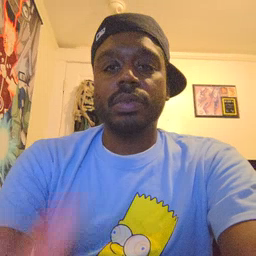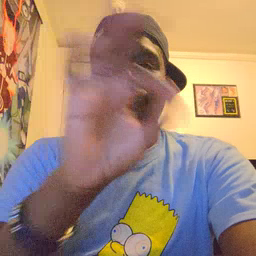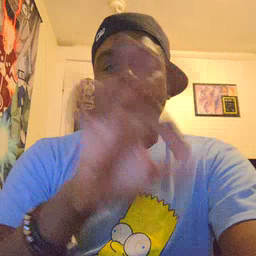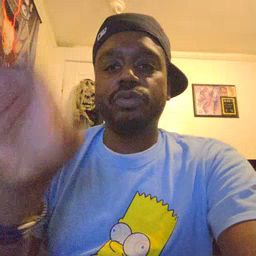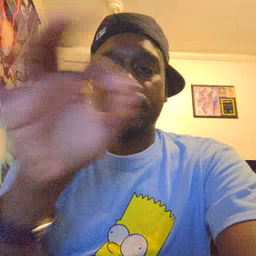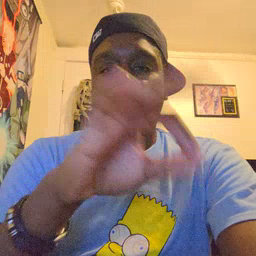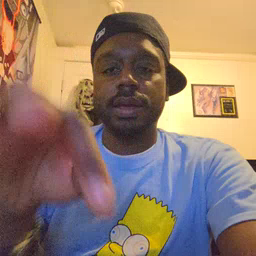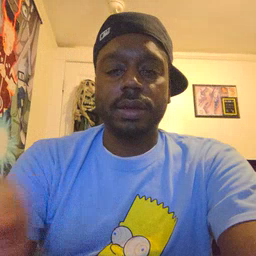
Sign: frenchfries